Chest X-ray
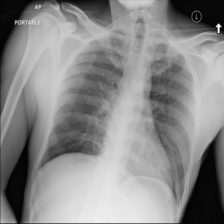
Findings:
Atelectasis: negative
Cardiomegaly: negative
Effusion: negative
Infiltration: negative
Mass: negative
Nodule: negative
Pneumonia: negative
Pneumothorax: negative
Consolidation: negative
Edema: negative
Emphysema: negative
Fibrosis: negative
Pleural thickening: negative
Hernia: negative